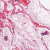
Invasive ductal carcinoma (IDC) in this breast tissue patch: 1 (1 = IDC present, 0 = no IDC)